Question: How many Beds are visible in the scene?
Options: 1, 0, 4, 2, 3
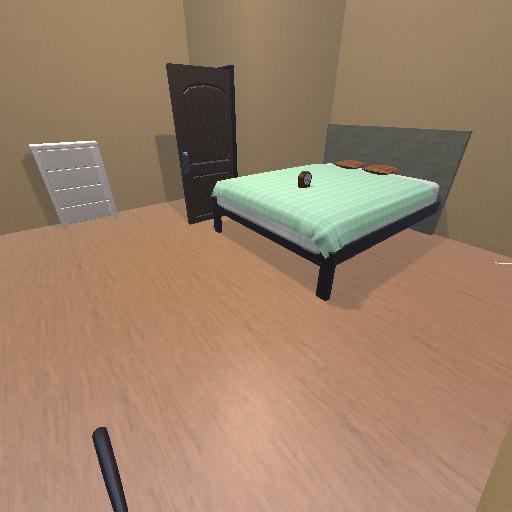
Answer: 1